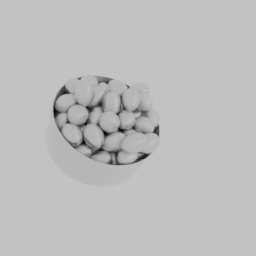
Label: nature